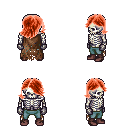
a pixel art fantasy rpg character, male body template, skeleton, brown tattered cape, teal pants, red swoop hairstyle, metal gloves, maroon shoes, four views (front, back, left, right), 2x2 character sprite sheet, small pixel art, hard edges, no anti-aliasing